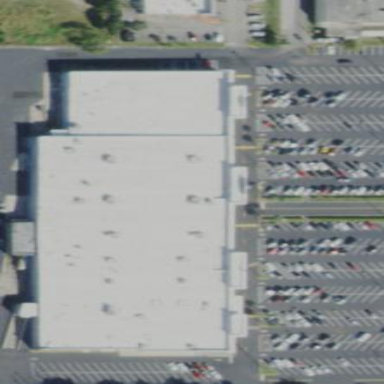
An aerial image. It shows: Department store with grey concrete roof.